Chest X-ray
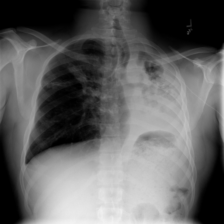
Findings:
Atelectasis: negative
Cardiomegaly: negative
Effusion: positive
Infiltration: positive
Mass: positive
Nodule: positive
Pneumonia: negative
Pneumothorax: negative
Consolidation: positive
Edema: negative
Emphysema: negative
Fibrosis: negative
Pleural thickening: negative
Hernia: negative